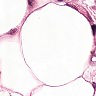
Metastatic tissue present: yes